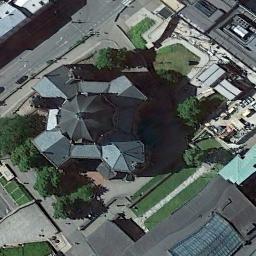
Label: church